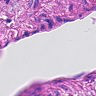
Metastatic tissue present: yes